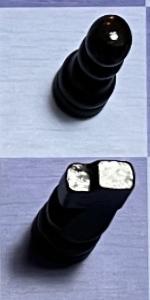
Label: Knight_Black